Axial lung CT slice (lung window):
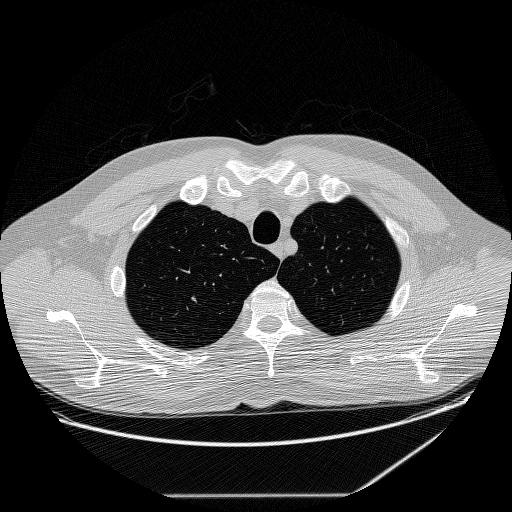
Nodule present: no